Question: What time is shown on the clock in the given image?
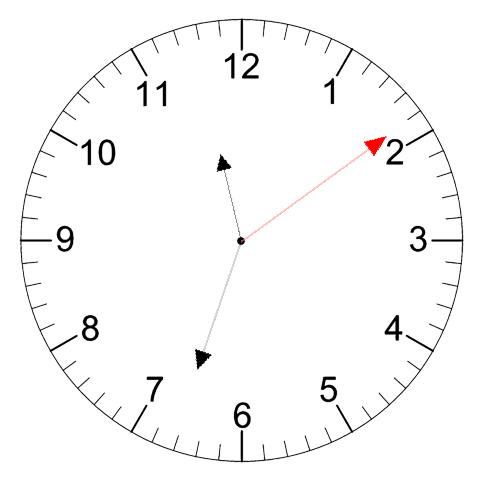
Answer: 11:33:09